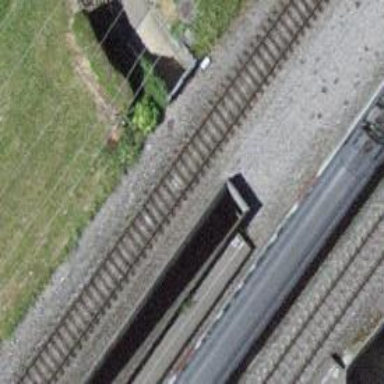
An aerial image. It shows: Tunnel under the road used for service purposes.